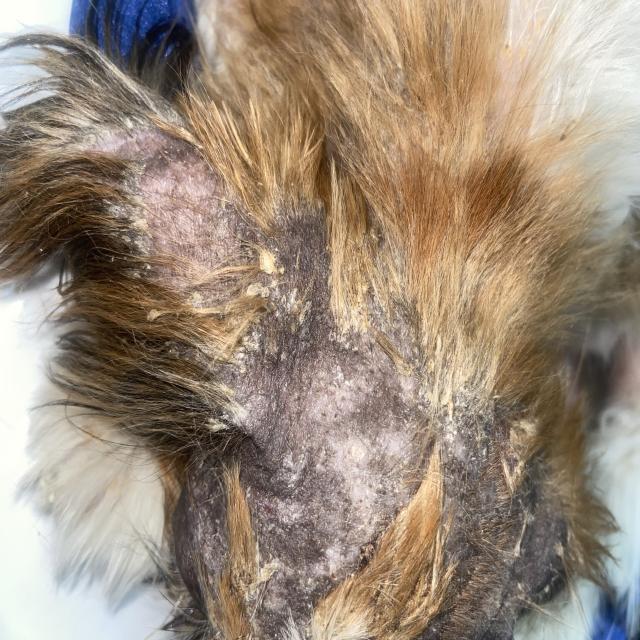
Canine demodicosis (Demodex mange) — caused by Demodex canis mites. Presents with alopecia, follicular papules, pustules, and comedones. Often localized on face and forelimbs.